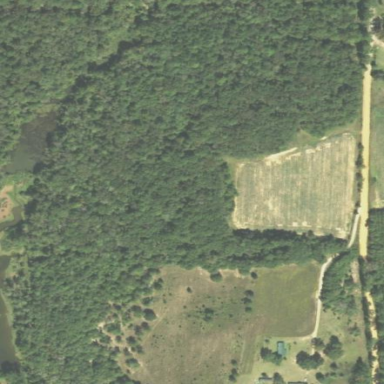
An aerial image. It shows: Mixed leaf woodland.